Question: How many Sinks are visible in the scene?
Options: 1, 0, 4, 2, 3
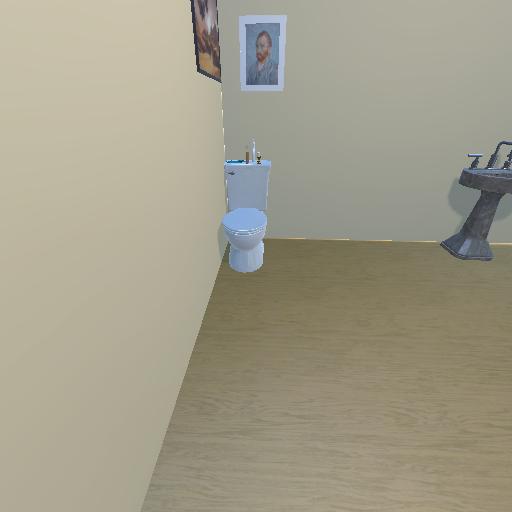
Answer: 1